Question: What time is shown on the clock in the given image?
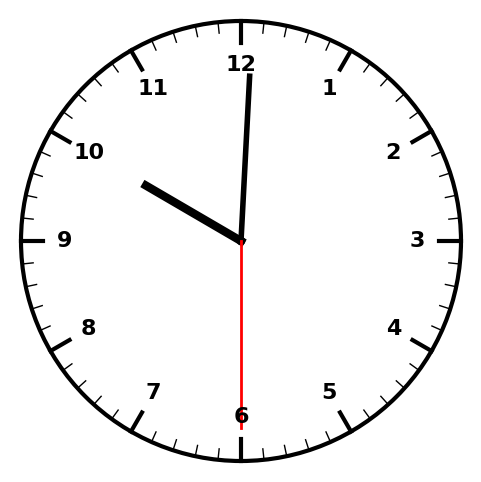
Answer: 10:00:30